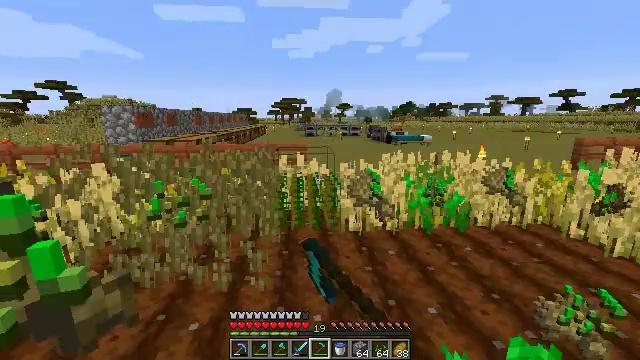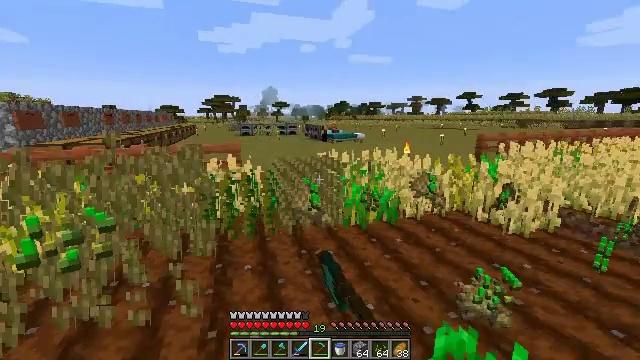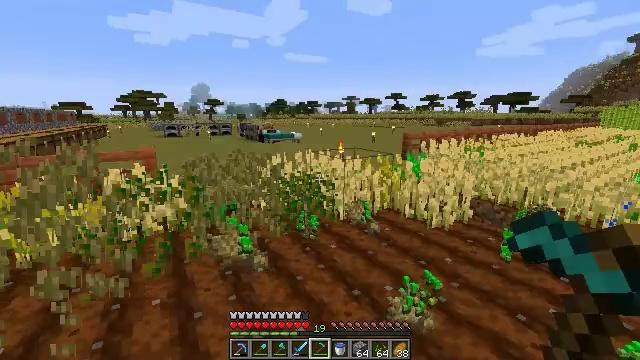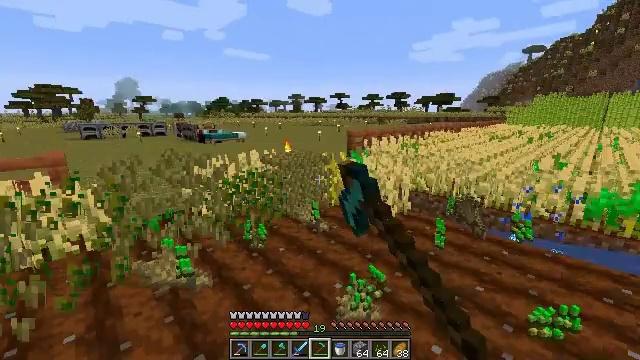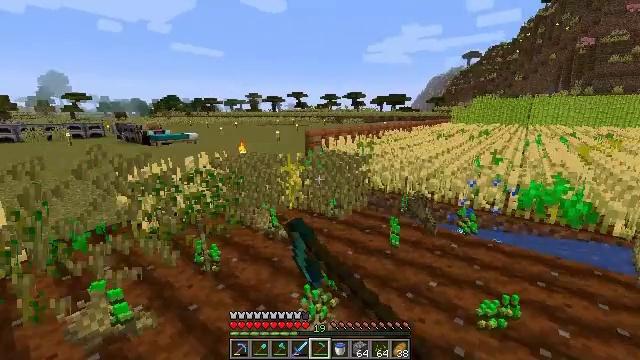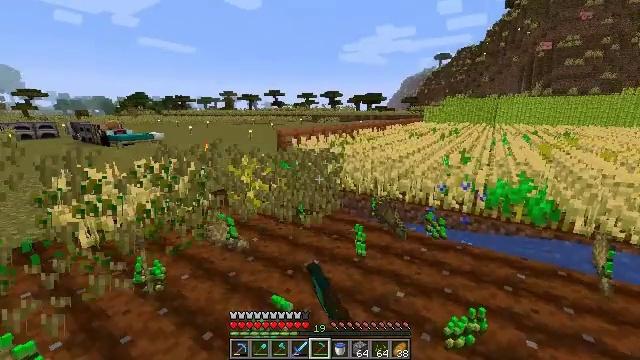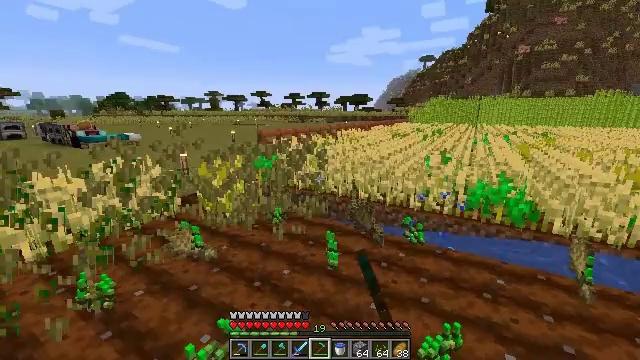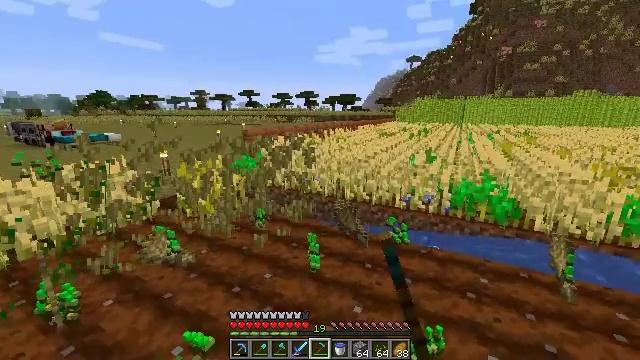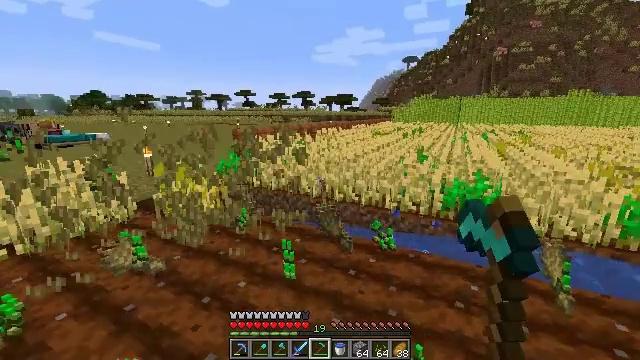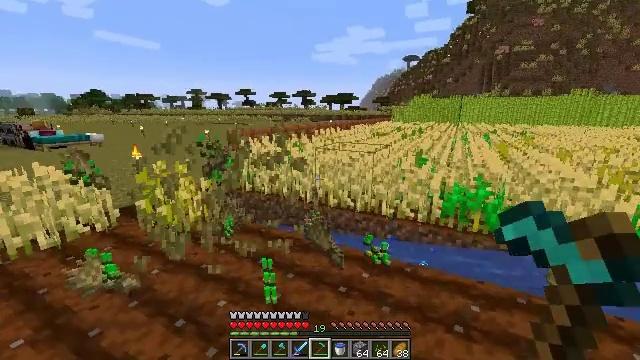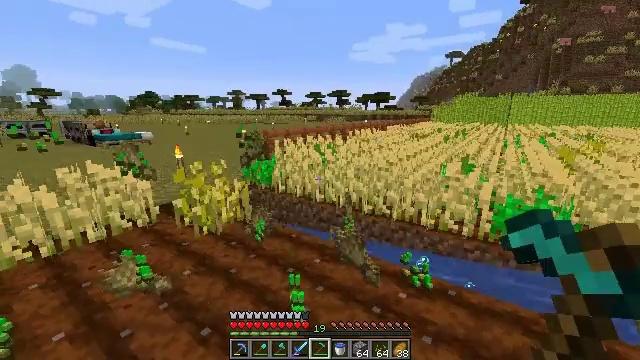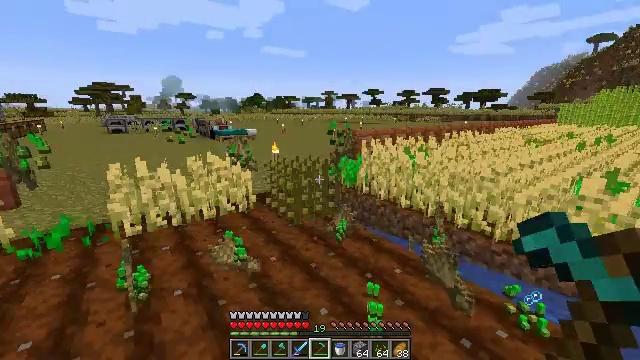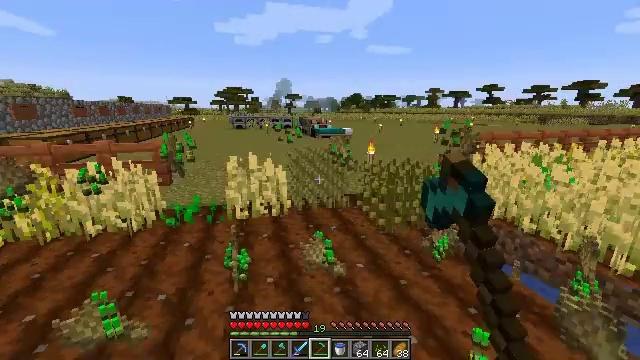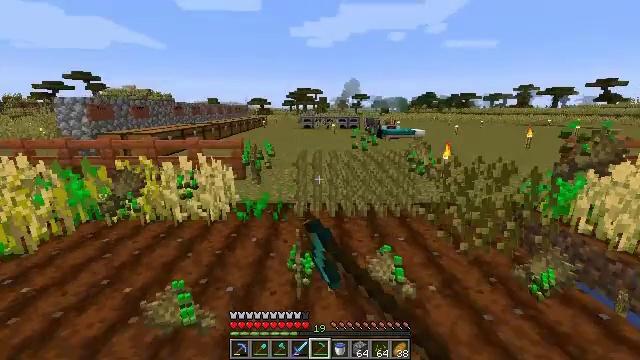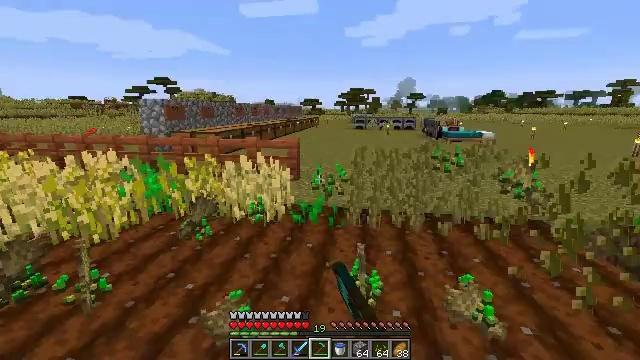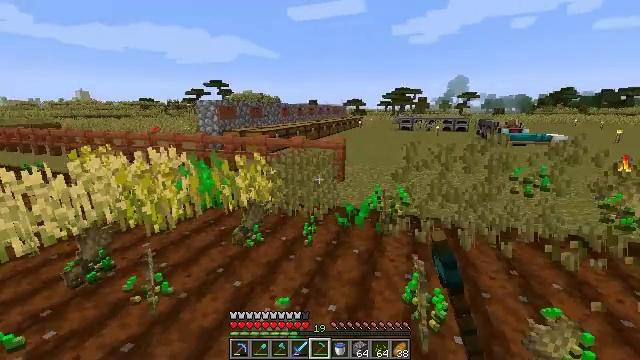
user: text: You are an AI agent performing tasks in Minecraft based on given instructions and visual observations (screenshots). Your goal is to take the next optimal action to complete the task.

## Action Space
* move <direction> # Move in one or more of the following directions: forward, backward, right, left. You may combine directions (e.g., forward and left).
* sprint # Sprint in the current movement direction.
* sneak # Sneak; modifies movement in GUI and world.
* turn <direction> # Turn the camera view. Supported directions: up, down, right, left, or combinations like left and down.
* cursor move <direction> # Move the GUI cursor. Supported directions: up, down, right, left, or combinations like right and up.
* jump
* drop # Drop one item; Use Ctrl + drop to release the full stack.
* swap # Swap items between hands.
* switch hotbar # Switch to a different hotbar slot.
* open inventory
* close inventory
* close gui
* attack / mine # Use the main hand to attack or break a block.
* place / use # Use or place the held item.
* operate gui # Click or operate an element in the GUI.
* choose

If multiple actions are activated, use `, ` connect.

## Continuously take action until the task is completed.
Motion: motion action
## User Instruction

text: Collect wheat crops.
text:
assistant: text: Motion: move forward and move right, turn right, attack / mine
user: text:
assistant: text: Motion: move forward and move right, turn right, attack / mine
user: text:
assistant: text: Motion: move forward and move right, turn right, attack / mine
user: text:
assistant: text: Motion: move forward and move right, turn right, attack / mine
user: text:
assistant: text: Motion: move forward and move right, turn right, attack / mine
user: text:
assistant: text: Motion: move forward and move right, turn right, attack / mine
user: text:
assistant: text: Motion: move forward and move right, turn right, attack / mine
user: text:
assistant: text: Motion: move forward and move right, attack / mine
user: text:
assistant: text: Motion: move forward and move right, attack / mine
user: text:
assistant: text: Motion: move forward and move left, turn left, attack / mine
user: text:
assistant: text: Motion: move forward and move left, turn left, attack / mine
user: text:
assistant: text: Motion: move forward and move left, turn left, attack / mine
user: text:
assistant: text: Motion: move forward and move left, turn left, attack / mine
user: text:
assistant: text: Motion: move forward and move left, turn left, attack / mine
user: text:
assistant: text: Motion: move forward and move left, turn left, attack / mine
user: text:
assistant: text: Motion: move forward and move left, turn left, attack / mine
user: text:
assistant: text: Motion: move forward and move left, turn left, attack / mine
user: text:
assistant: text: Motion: move forward and move left, turn left, attack / mine
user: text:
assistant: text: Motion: move forward and move left, turn left, attack / mine
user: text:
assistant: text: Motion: move forward and move left, turn left, attack / mine
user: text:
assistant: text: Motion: move forward and move left, turn left, attack / mine
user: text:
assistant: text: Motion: move forward and move left, attack / mine
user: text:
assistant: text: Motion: move forward and move left, attack / mine
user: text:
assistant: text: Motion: move forward and move left, attack / mine
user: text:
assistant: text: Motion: move forward and move left, attack / mine
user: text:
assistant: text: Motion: move forward and move left, attack / mine
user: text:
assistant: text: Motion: move forward and move left, turn right
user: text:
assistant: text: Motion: move forward and move left, turn right and down
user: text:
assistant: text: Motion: move forward, turn right and down
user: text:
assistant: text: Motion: move forward, turn right and down